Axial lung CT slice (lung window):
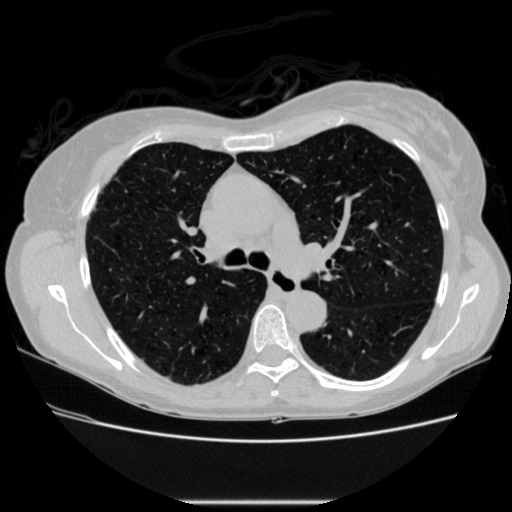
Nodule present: no